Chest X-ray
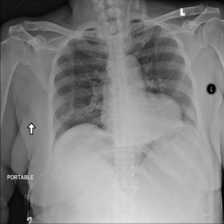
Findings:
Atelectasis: negative
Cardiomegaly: negative
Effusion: negative
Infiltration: negative
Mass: negative
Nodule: negative
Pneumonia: negative
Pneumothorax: negative
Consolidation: negative
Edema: negative
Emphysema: negative
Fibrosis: negative
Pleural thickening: negative
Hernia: negative